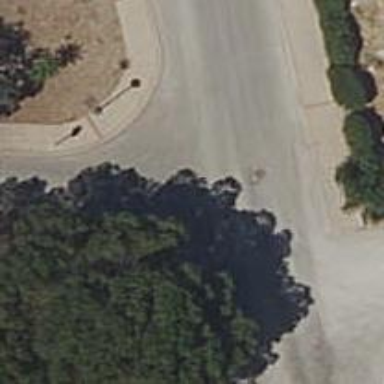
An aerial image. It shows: Asphalt road designated for service vehicles.